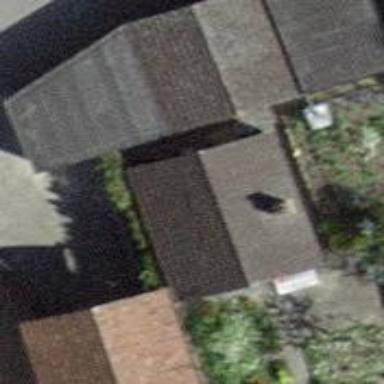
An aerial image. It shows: Garage building.